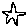
Label: star